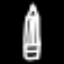
Label: pencil